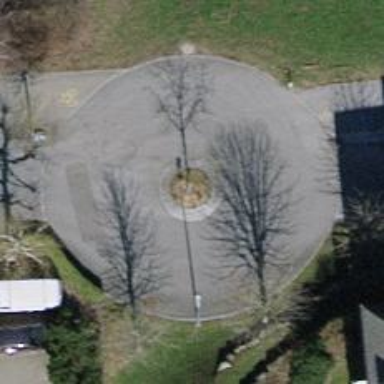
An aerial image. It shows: Turning loop on the road.